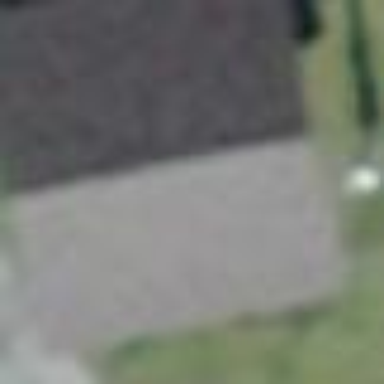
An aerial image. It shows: Garage.